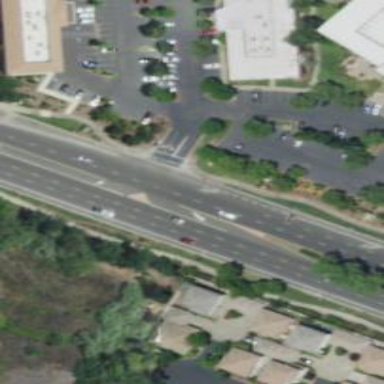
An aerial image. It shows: Primary link road with asphalt surface.